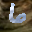
Label: 6